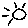
Label: sun